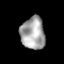
Tissue: skin
Cell type: Epithelial cells
Senescence score: 0.2282
Nuclear area (px): 763
Mean DAPI intensity: 166.113